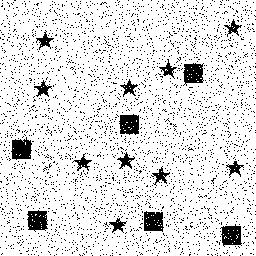
Squares: 6
Triangles: 0
Stars: 10
Total shapes: 16